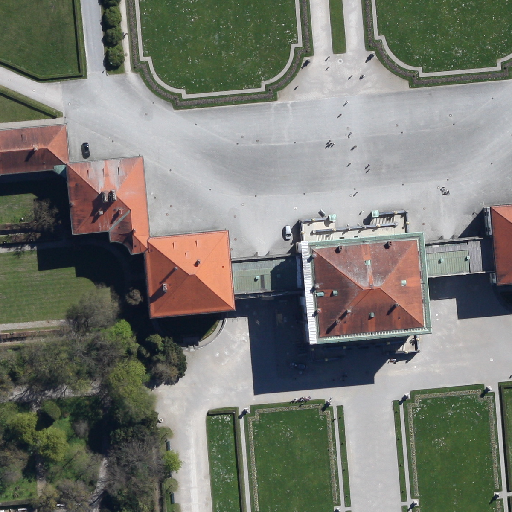
Referring expression: light-duty vehicle